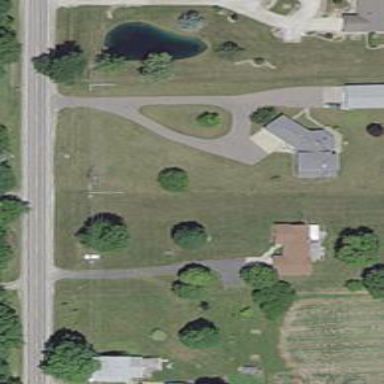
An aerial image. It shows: Driveway leading to service road.